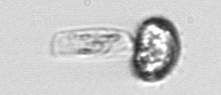
Label: Protoperidinium